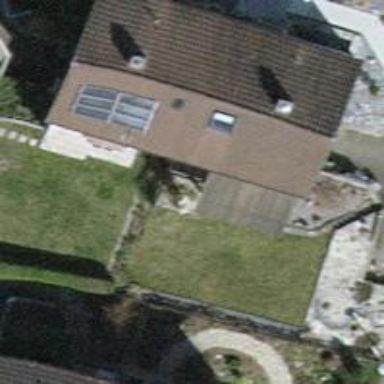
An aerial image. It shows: Building with tile roof.